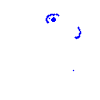
Particle: kaon